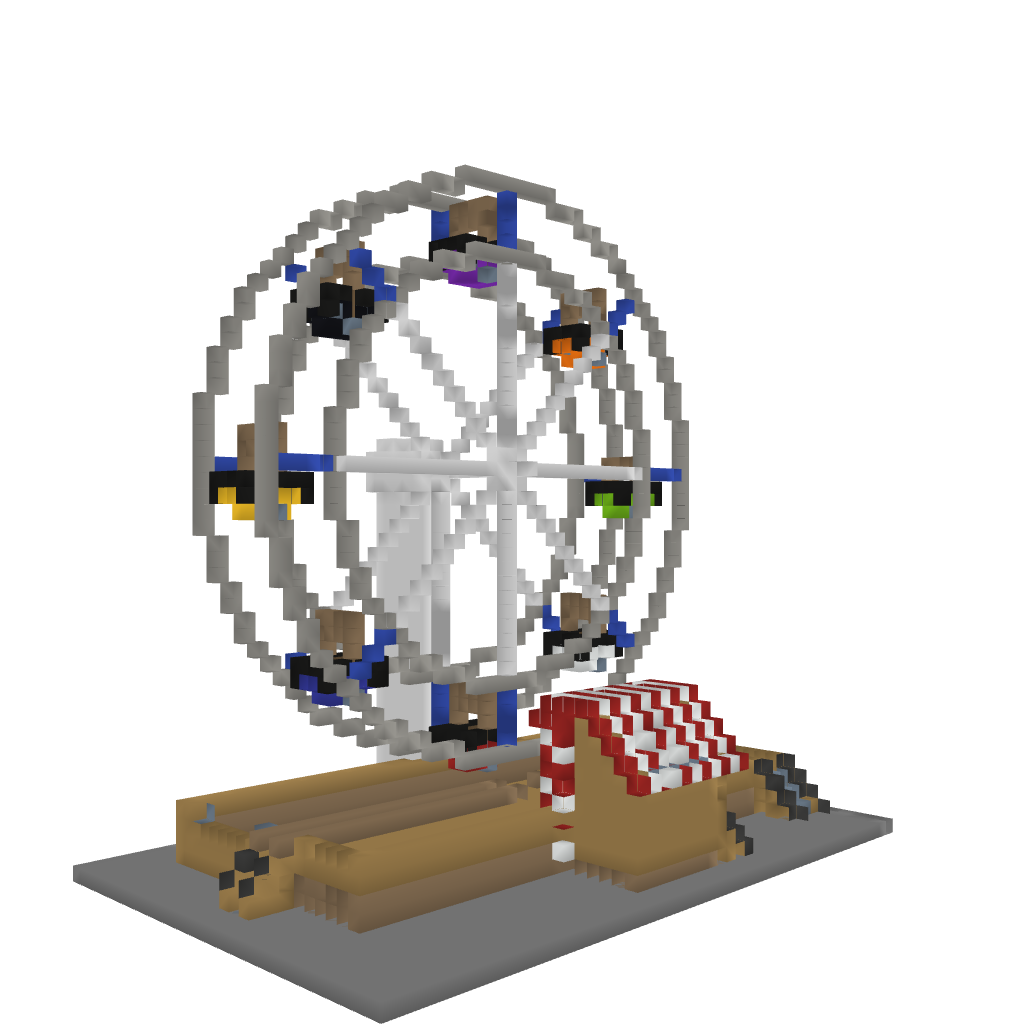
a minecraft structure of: FerrisWheel